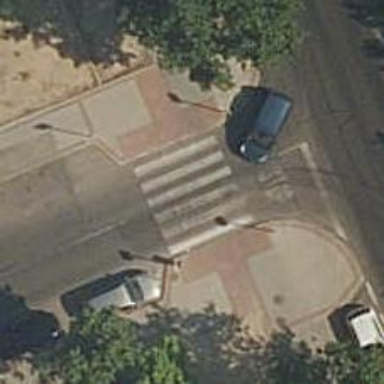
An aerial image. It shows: Uncontrolled crossing on the road.